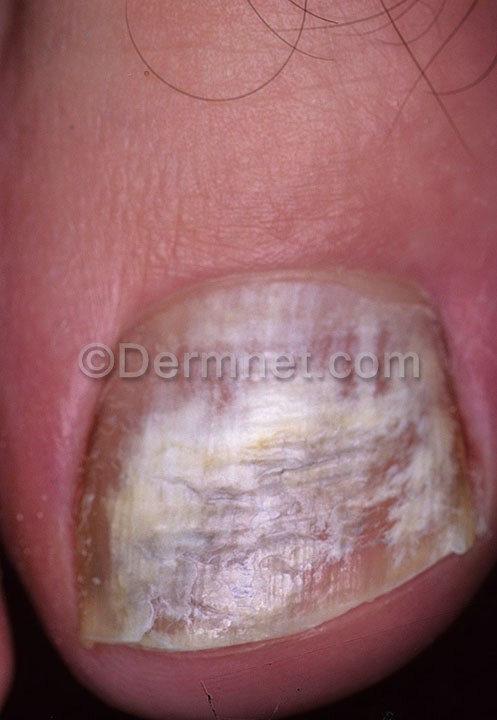
Disease: Nail Fungus and other Nail Disease